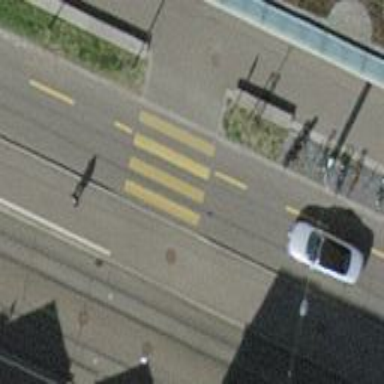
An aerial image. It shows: Uncontrolled zebra crossing with marked island on the road.